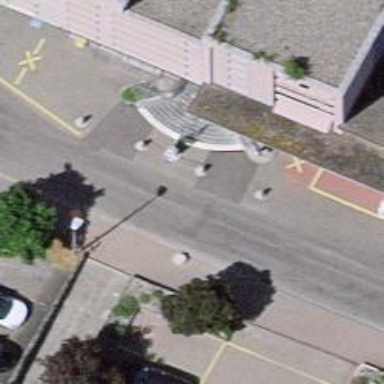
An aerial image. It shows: Set of steps on the road.